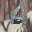
Label: 6